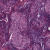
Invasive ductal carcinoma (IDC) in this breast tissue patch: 1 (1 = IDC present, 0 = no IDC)